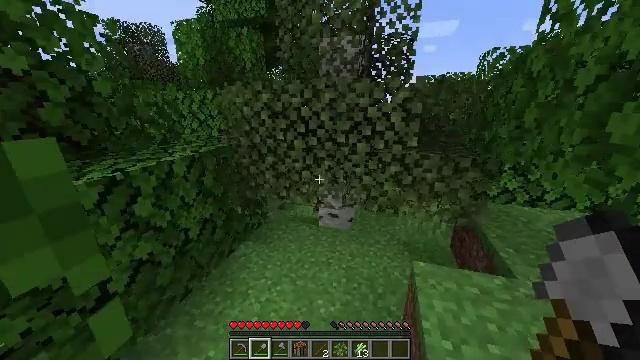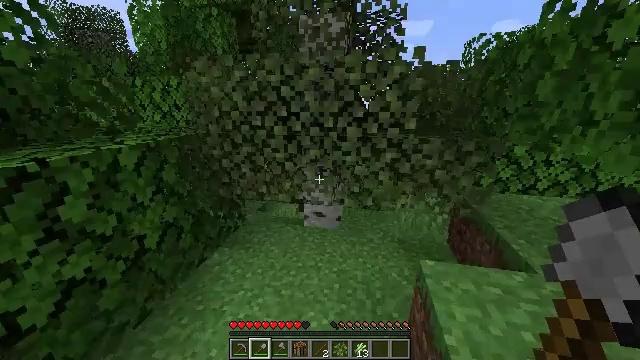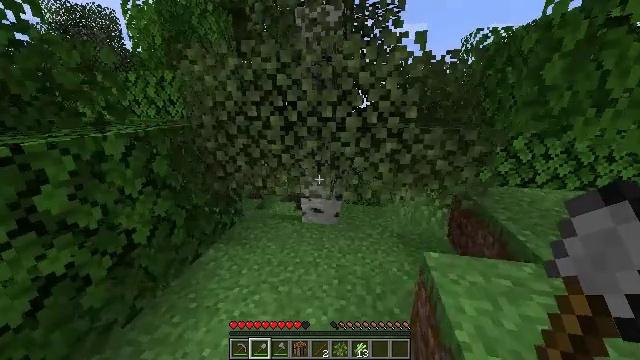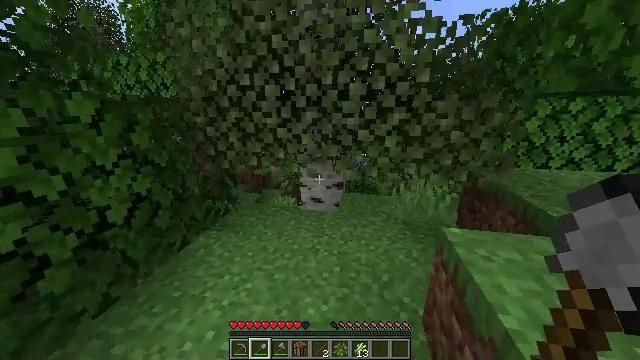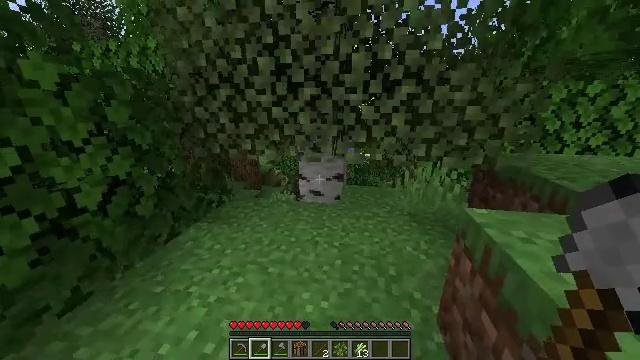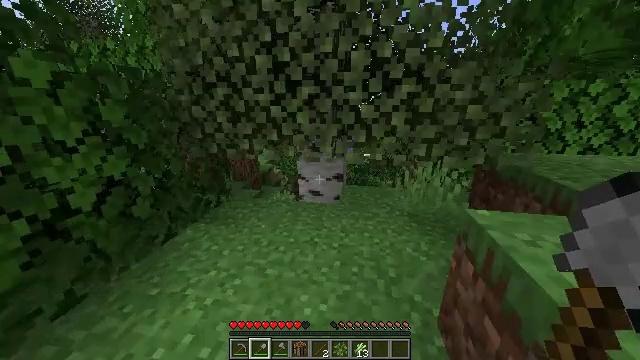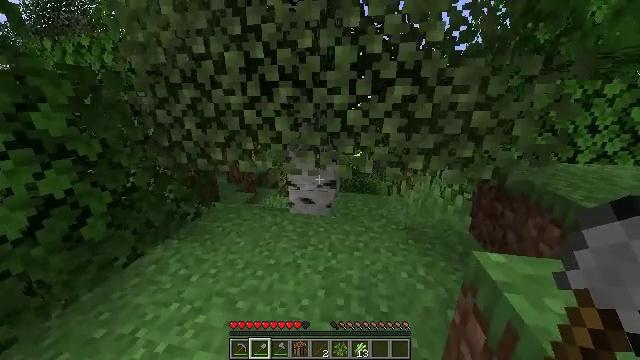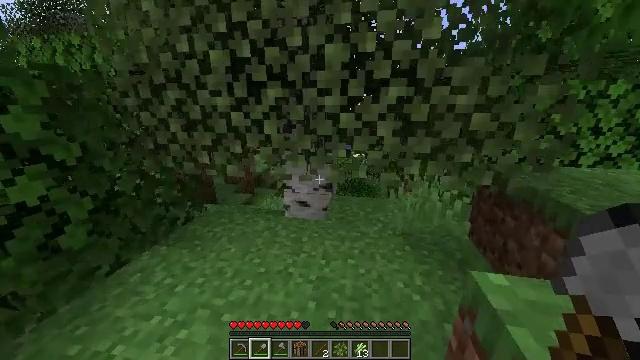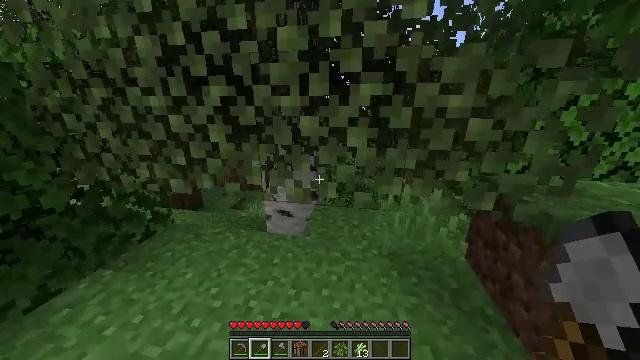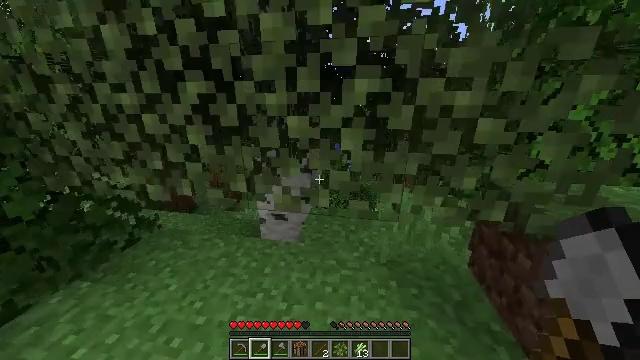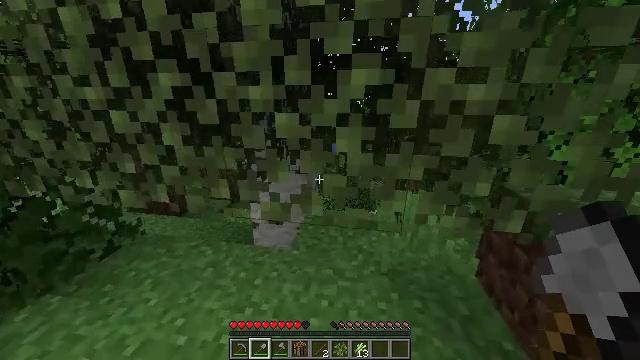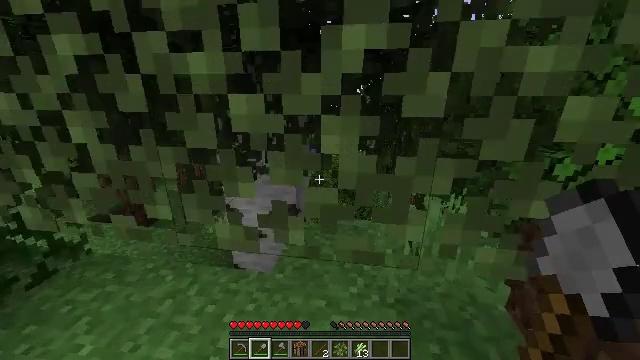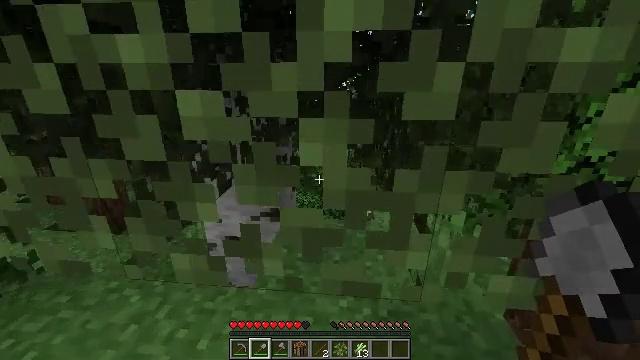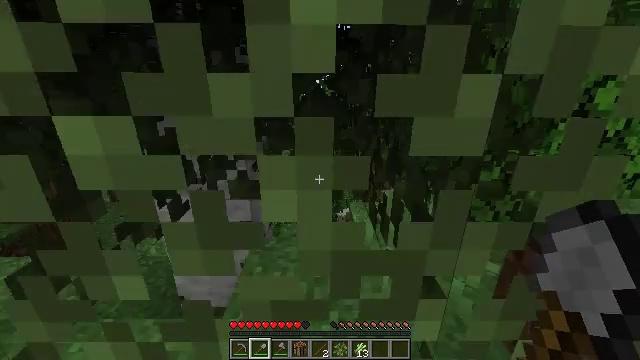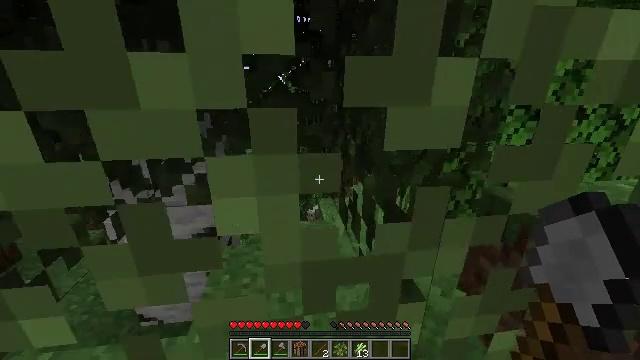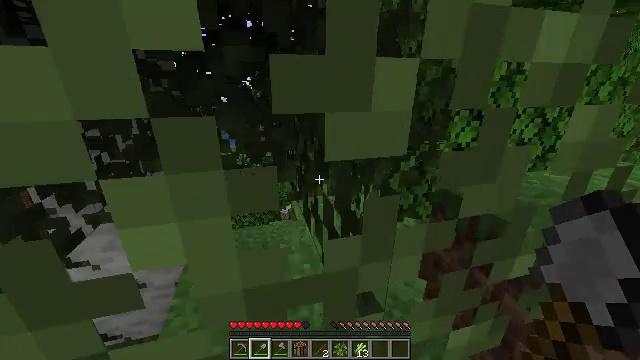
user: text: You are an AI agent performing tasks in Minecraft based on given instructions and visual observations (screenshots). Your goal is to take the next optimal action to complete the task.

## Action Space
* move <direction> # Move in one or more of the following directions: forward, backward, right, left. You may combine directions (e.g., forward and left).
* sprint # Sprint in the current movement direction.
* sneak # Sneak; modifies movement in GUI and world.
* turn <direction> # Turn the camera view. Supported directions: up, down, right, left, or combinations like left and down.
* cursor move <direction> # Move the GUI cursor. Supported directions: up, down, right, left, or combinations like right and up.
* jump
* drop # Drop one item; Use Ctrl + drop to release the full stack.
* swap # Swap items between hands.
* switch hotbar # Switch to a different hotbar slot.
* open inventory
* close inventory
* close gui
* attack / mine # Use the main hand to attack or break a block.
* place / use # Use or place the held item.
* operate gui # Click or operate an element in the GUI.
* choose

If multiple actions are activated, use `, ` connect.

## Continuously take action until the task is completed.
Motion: motion action
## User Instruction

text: Gather birch leaves using hands or shears.
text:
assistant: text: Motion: move forward, sprint, turn right
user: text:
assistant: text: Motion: move forward and move right, sprint
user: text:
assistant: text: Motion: move forward and move right, sprint
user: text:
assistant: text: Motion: move forward and move right, sprint
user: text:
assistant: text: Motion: move forward and move right, sprint
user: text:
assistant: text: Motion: move forward and move right, sprint
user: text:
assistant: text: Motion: move forward and move right, sprint
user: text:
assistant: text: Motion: move forward and move right, sprint
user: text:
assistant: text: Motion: move forward and move right, sprint
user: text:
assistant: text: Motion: move forward and move right, sprint
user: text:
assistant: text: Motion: move forward and move right, sprint
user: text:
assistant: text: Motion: move forward, sprint, turn right
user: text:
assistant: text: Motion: move forward, sprint, turn right
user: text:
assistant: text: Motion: move forward, sprint, turn right
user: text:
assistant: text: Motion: move forward and move right, sprint, turn right
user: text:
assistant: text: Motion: move forward and move right, sprint, turn right
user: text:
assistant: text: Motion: move forward and move right, sprint
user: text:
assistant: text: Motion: move forward and move right, sprint
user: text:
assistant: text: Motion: move forward and move right, sprint
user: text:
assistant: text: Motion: move forward and move right, sprint, turn left and up
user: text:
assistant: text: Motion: move forward and move right, sprint, turn left and up
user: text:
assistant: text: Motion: move forward and move right, sprint, turn left and up
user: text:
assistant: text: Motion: move forward and move right, sprint, turn left and up
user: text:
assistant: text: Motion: move forward and move right, sprint, turn left
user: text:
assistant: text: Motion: move forward and move right, sprint, turn left
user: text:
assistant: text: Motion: move forward and move right, sprint
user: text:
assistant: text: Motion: move forward and move right, sprint
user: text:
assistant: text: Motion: move forward, sprint, attack / mine
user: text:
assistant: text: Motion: move forward, sprint, attack / mine
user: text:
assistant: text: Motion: move forward, sprint, attack / mine